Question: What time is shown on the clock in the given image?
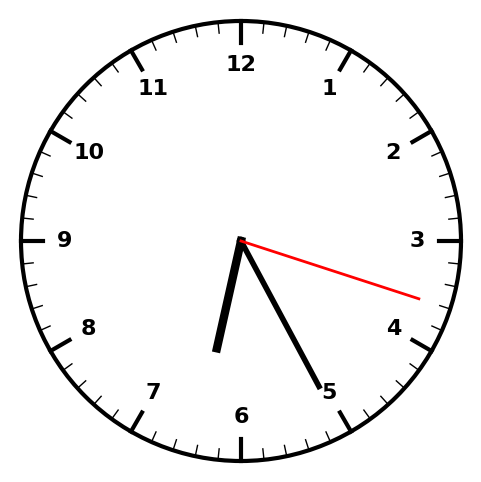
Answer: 06:25:18